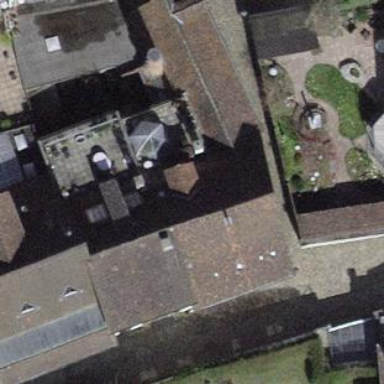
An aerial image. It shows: Building with tiled roof.